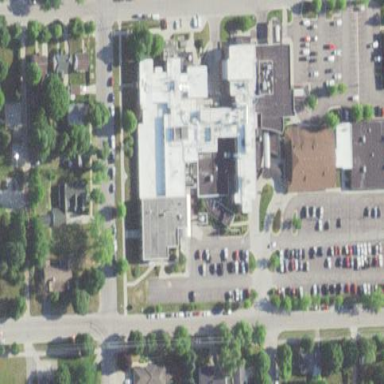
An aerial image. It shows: Hospital building.